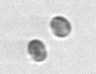
Label: Thalassiosira_sp_aff_mala